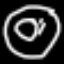
Label: donut